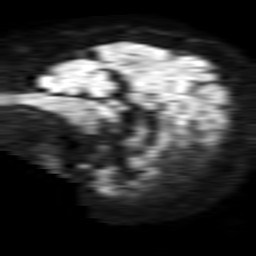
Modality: TRACE
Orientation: sagittal
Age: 80
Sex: female
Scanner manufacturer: philips
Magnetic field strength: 1.5 T
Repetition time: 3.406 s
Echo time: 0.06922 s